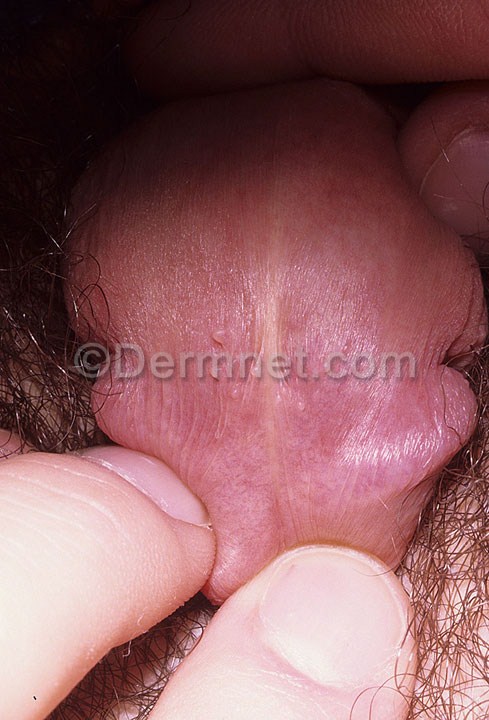
Disease: Herpes HPV and other STDs Photos